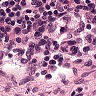
Metastatic tissue present: no